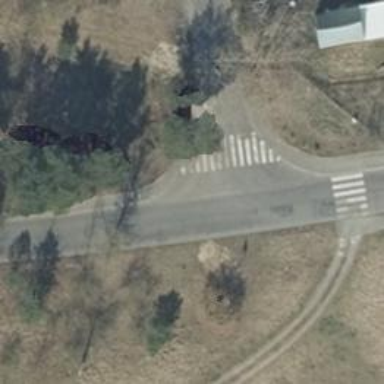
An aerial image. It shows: Uncontrolled crossing on the road.